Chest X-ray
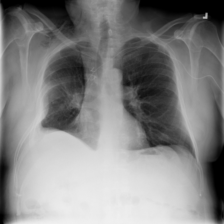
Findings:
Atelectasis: negative
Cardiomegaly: negative
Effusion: negative
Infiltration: negative
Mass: negative
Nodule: negative
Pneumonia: negative
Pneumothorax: negative
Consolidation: negative
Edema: negative
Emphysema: positive
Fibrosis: negative
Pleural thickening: positive
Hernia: negative